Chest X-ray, PA view. Patient: 45 years old, sex F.
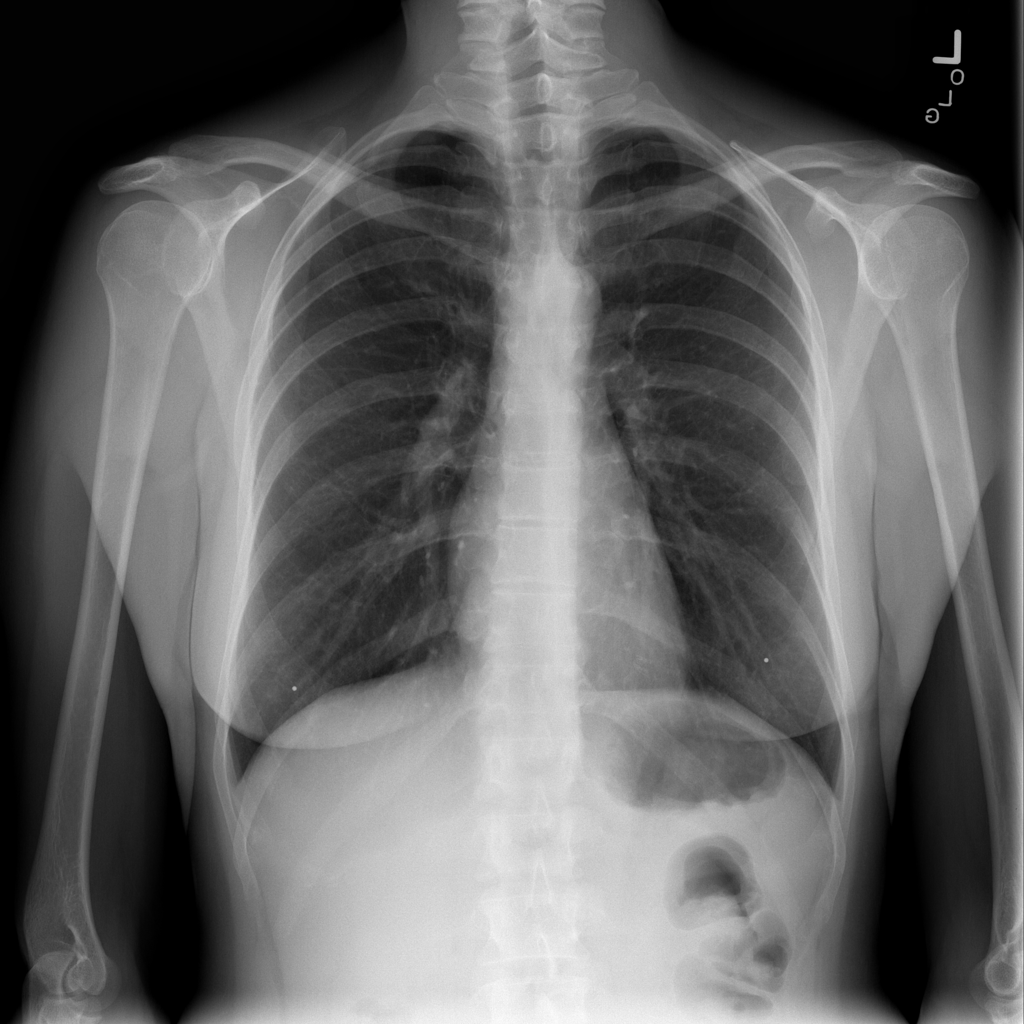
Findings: No Finding